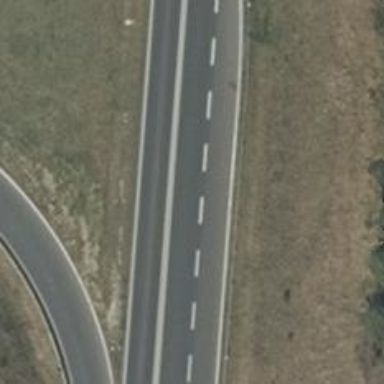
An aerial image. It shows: Asphalt trunk highway designated as motorroad.